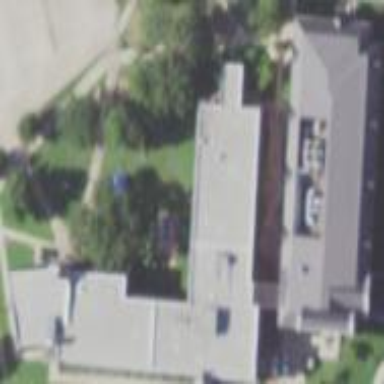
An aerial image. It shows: View of university building.